Question: In my Rails 4 with Ruby 2 app I've the following model:

A 'Playlist' can have many 'Track's and each 'Track' has its 'position' in its 'Playlist'. For each new 'Track' I want to set its 'position' to be the last, in thread-safe and/or multi-process-safe way.
In my research I found a bunch of projects that handle background jobs but I don't want this to be background, I want it to be synchronous. So the caller of my API will get the response with the correct 'position'.
The question is: what's the best way to make a synchronous serial queue that will be used to set the position of a 'Track' in its 'Playlist'?
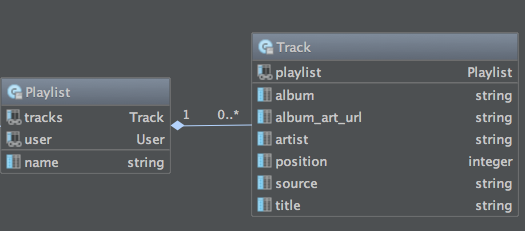
Answer: If you want it to be synchronous, then you don't need a queue. Instead you'd just wrap a bit of code in a transaction where you find the last track position for that playlist, then set the position of the new track to be one more, then save the new track. Something like this (assuming you're in a controller action):
'''
@playlist = Playlist.find params[:id]
@track = Track.new params[:track]
@playlist.transaction do
last_track = @playlist.tracks.order("posistion desc").first
@track.position = last_track.position + 1
@track.save
end
'''